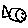
Label: fish